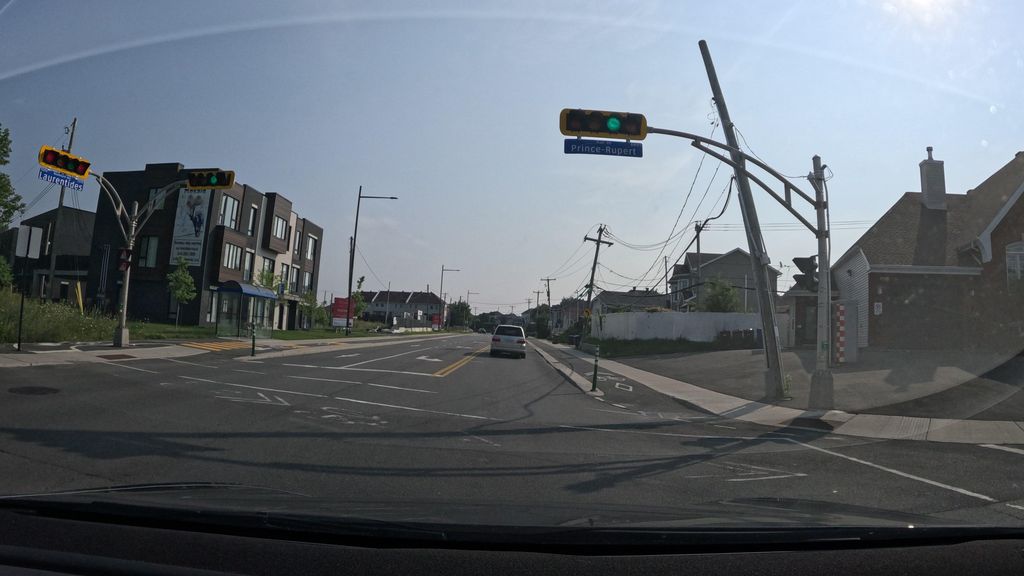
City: montreal